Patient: sex F, age 48
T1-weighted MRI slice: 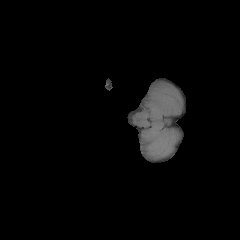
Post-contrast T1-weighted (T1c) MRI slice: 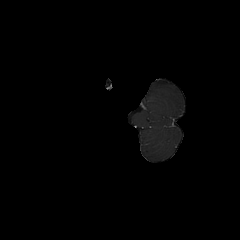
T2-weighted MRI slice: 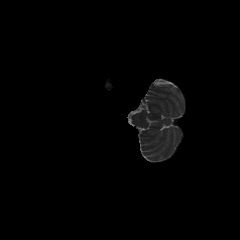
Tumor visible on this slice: no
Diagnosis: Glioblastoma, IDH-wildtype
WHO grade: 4